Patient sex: M
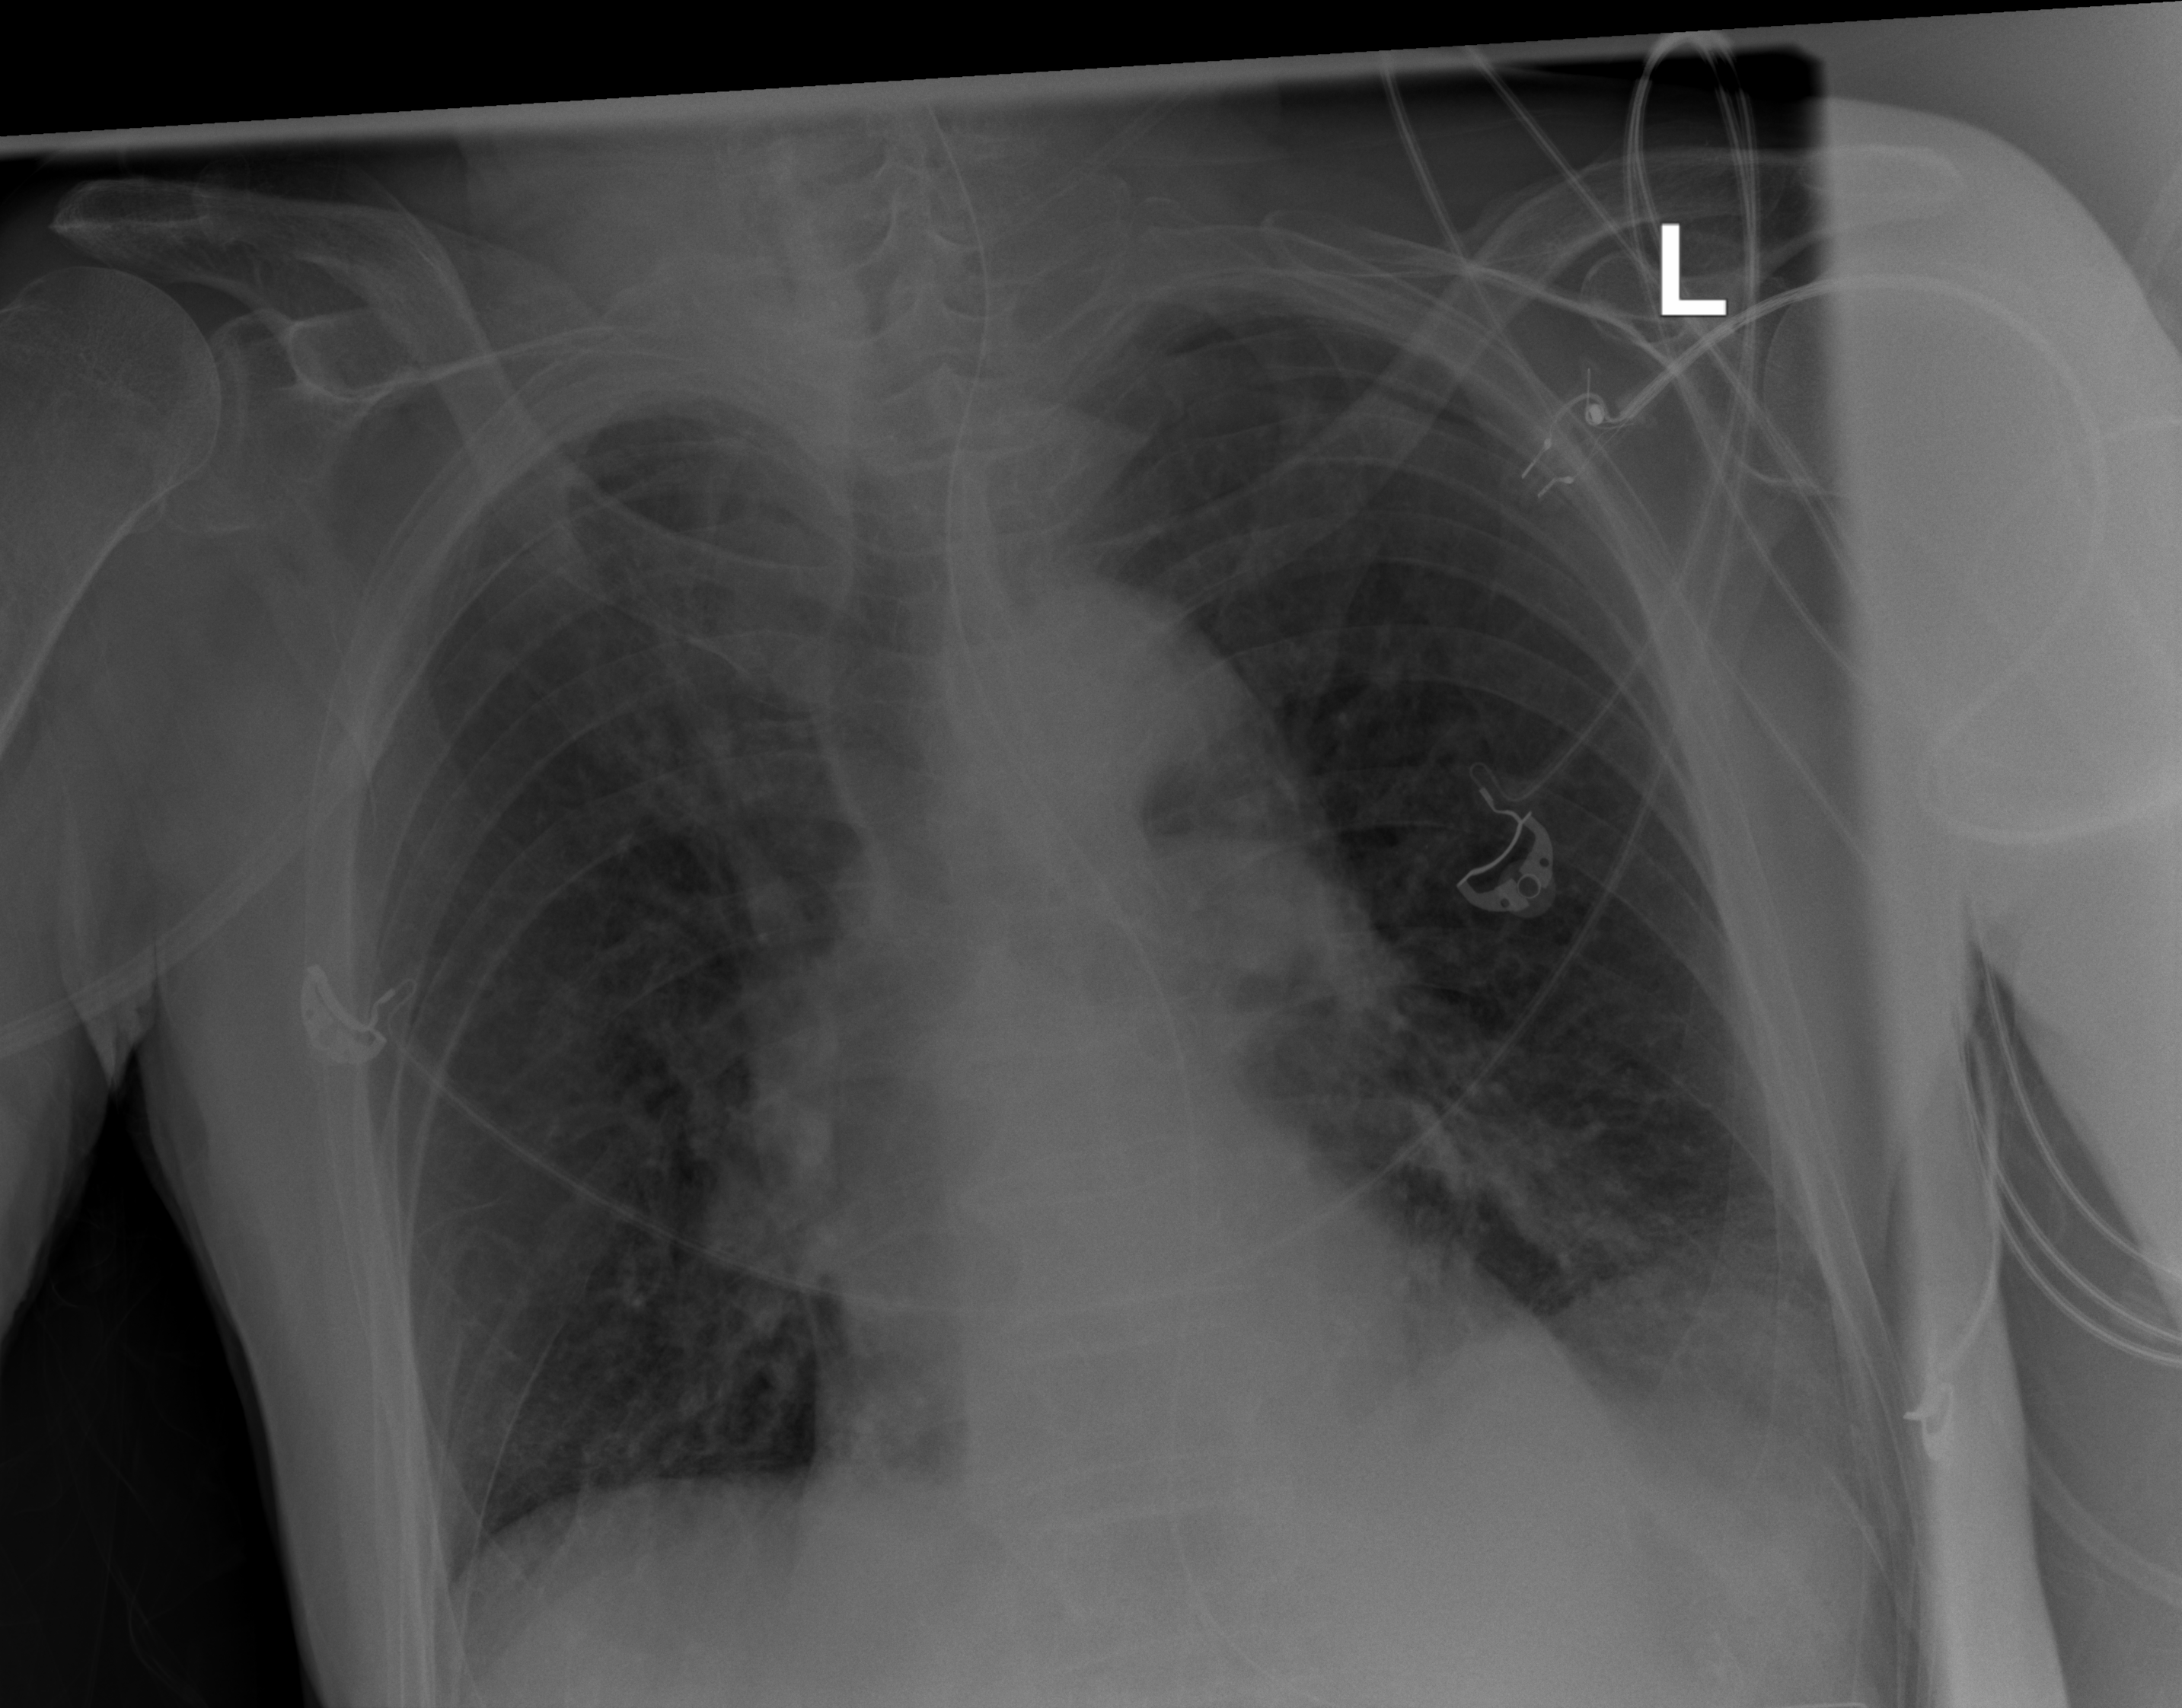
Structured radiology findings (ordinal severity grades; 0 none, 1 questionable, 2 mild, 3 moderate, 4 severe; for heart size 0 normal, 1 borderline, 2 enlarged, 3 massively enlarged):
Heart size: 0
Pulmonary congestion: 0
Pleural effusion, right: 0
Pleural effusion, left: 0
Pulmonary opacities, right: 0
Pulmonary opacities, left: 2
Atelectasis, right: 2
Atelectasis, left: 2